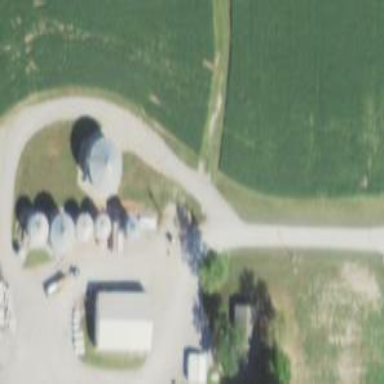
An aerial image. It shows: Silo.